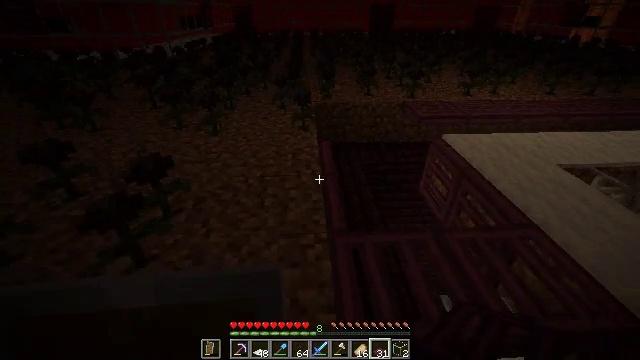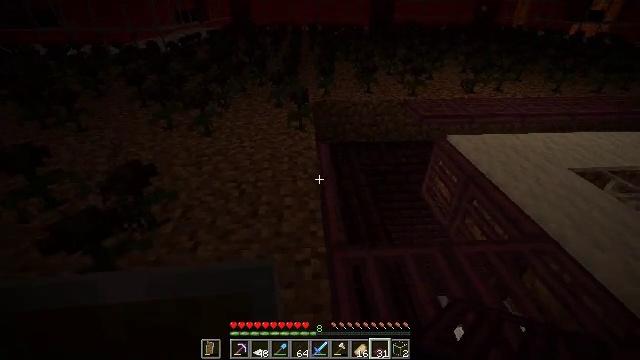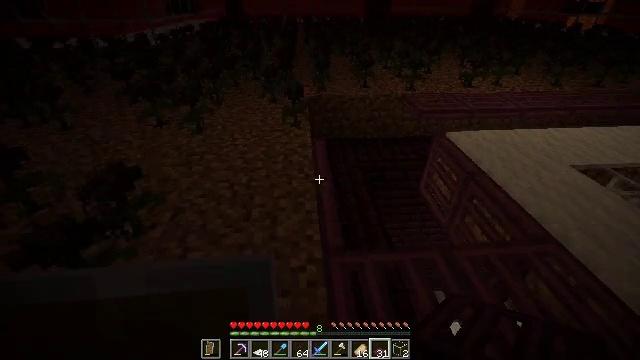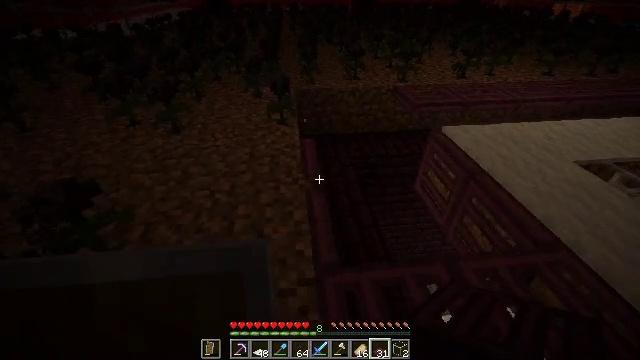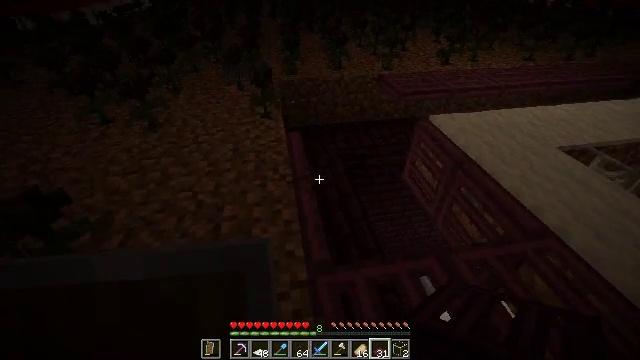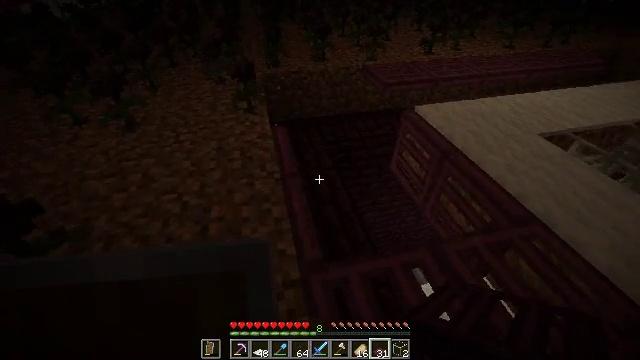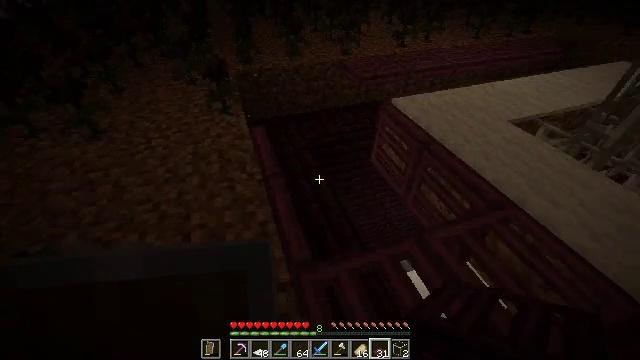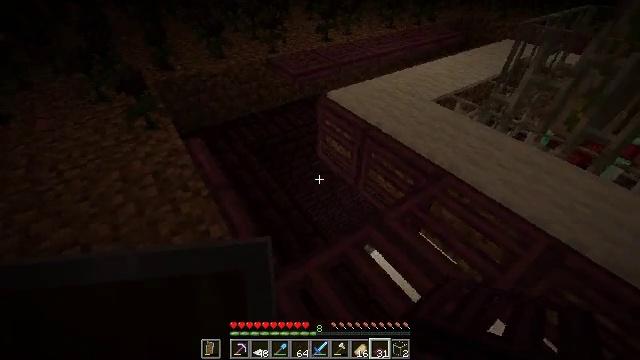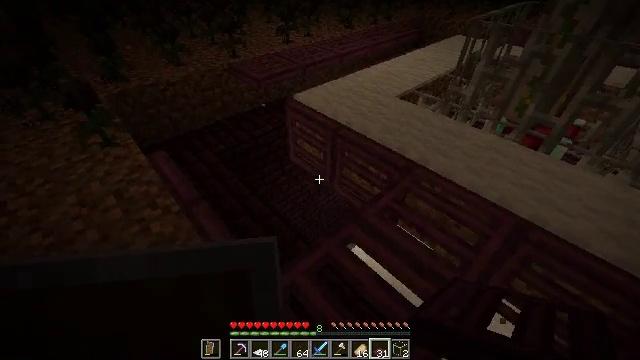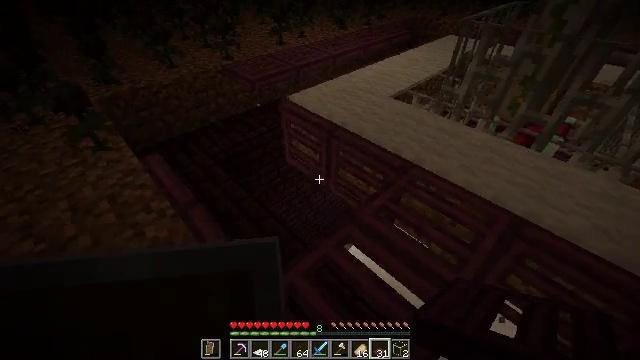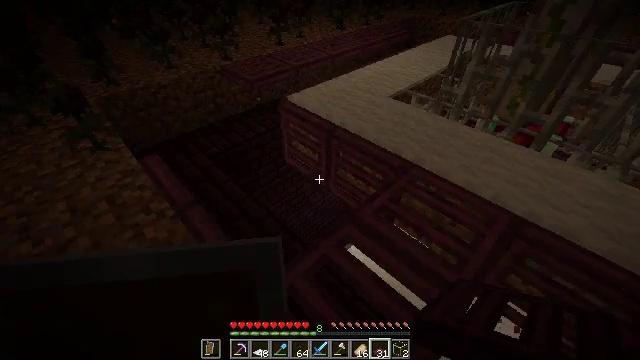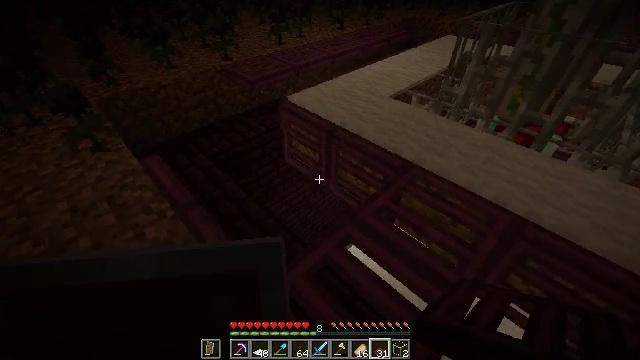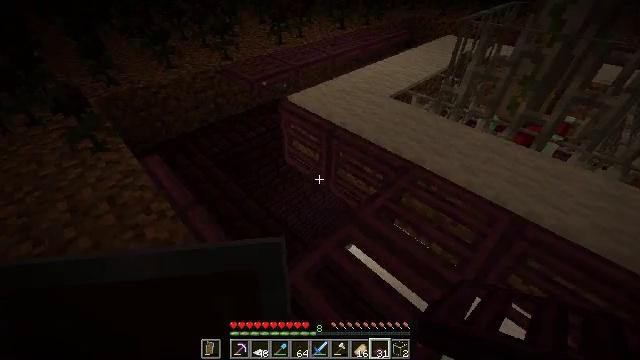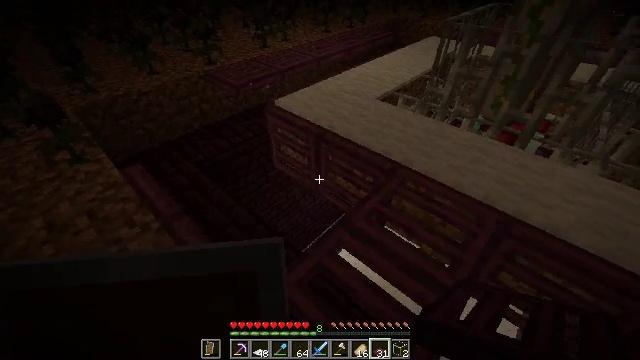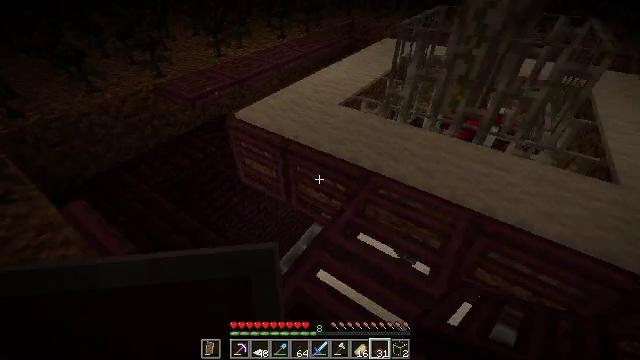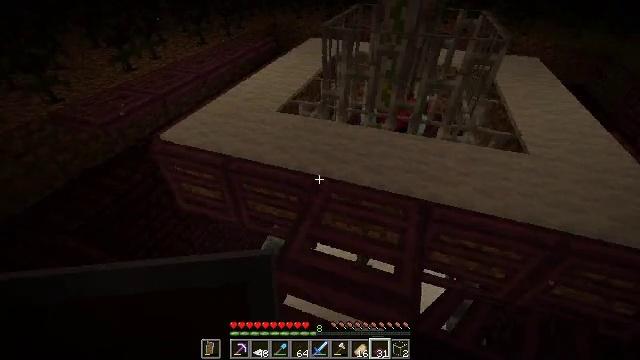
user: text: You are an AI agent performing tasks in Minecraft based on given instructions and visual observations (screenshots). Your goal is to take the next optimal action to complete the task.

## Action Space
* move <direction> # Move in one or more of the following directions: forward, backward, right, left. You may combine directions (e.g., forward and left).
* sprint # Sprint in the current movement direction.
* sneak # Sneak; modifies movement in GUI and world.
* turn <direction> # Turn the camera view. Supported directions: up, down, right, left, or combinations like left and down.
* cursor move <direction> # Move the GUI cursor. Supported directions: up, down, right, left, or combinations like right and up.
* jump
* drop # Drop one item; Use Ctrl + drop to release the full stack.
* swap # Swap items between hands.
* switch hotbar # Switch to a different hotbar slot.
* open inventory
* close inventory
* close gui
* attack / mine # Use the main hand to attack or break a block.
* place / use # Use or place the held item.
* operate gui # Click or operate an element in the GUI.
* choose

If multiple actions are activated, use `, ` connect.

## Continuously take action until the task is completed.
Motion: motion action
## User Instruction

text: Attack the crimson trapdoor to break it.
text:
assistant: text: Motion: move forward, turn down
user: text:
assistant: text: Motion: move forward, turn down
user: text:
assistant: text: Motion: move forward, turn right and down
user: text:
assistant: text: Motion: turn right and down
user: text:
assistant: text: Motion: turn right and down
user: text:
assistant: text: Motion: turn right
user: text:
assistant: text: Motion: turn right
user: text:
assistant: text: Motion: turn right
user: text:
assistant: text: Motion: turn right
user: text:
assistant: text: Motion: no_op
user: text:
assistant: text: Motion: no_op
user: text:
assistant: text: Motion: no_op
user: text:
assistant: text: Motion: move forward, turn right
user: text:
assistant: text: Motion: move forward, turn right
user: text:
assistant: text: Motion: move forward, turn right
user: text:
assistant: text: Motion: turn right
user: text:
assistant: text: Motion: turn right
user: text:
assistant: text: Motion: no_op
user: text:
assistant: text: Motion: move forward
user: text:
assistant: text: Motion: move forward, turn right
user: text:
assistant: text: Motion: move forward, turn right
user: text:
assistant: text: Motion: move forward, turn right
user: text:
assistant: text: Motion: move forward, turn right
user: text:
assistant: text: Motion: move forward, turn right
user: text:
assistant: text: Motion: move forward, turn right
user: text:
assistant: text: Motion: move forward, turn right
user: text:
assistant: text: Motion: move forward, turn right
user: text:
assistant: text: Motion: turn right
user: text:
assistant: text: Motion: turn right
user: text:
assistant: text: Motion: turn right